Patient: sex M, age 83
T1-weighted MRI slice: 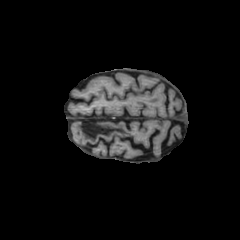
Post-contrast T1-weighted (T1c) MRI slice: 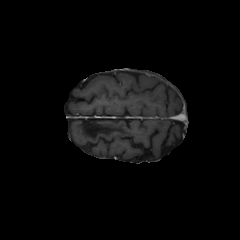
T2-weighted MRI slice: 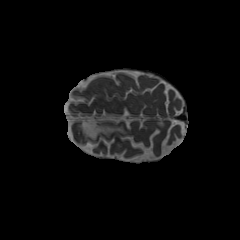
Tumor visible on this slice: no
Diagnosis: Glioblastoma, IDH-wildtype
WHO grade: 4